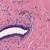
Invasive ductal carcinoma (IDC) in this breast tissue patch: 1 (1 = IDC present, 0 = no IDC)